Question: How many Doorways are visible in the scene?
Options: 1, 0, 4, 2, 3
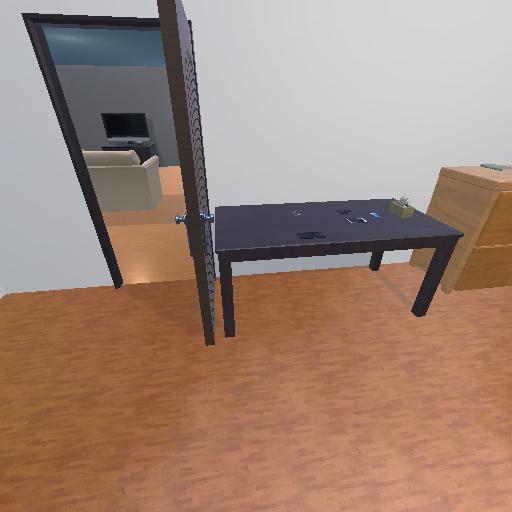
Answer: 1